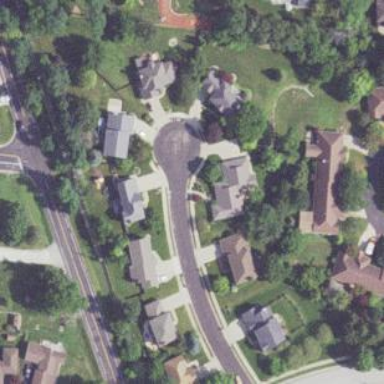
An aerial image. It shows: Residential road.